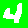
Digit: 4